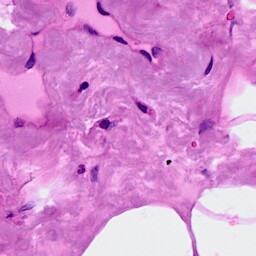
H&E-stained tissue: Breast